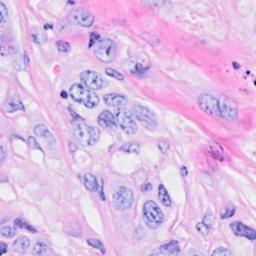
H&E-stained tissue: Breast